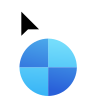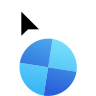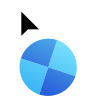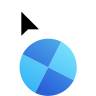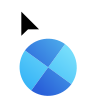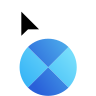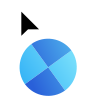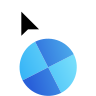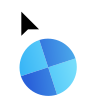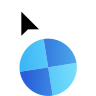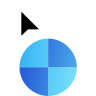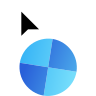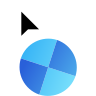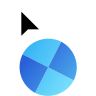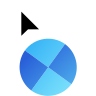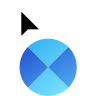
Cursor type: progress
OS/theme: linux-apple-cursor
Variant: black